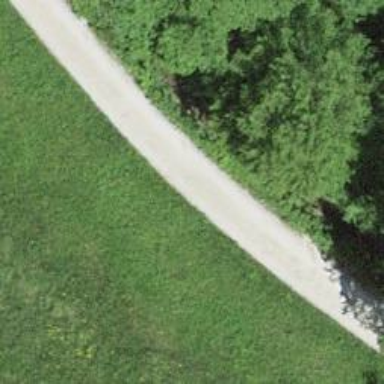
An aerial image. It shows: Unpaved track with grade2 surface.